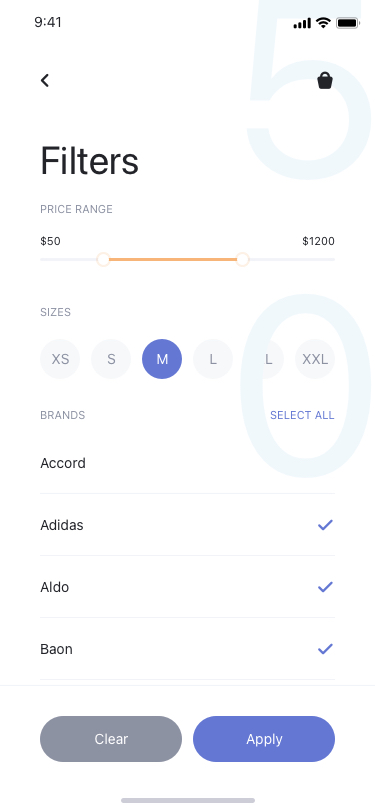
Text in this UI design:
SELECT ALL
BRANDS
SIZES
$1200
$50
PRICE RANGE
Filters